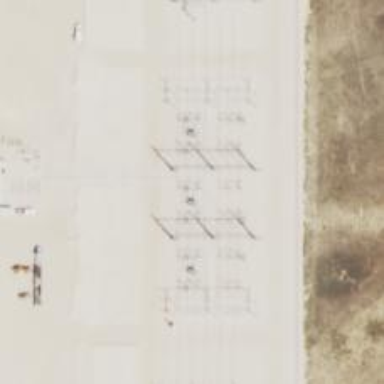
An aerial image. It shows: Switch for power supply.